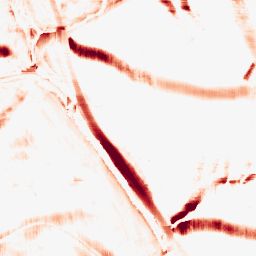
Category: morphological
Decomposition family: morphological_rect
Decomposition parameters: operation: opening
width: 20
height: 20
Upsampling method: regularized
Upsampling parameters: scale: 4
lambda_reg: 0.01
Upsampling scale: 4